Interaction volume radius: 10 \u00c5
Interaction volume height: 20 \u00c5
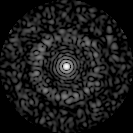
Disorder parameter: 0.8446